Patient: sex M, age 48
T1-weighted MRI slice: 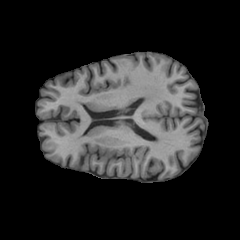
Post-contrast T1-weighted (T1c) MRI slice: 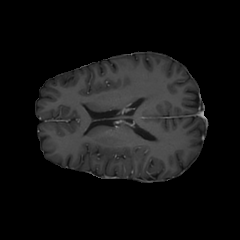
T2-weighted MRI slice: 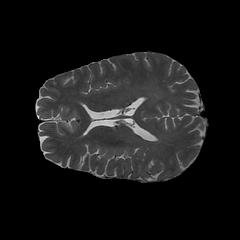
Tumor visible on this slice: yes
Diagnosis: Glioblastoma, IDH-wildtype
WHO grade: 4